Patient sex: M
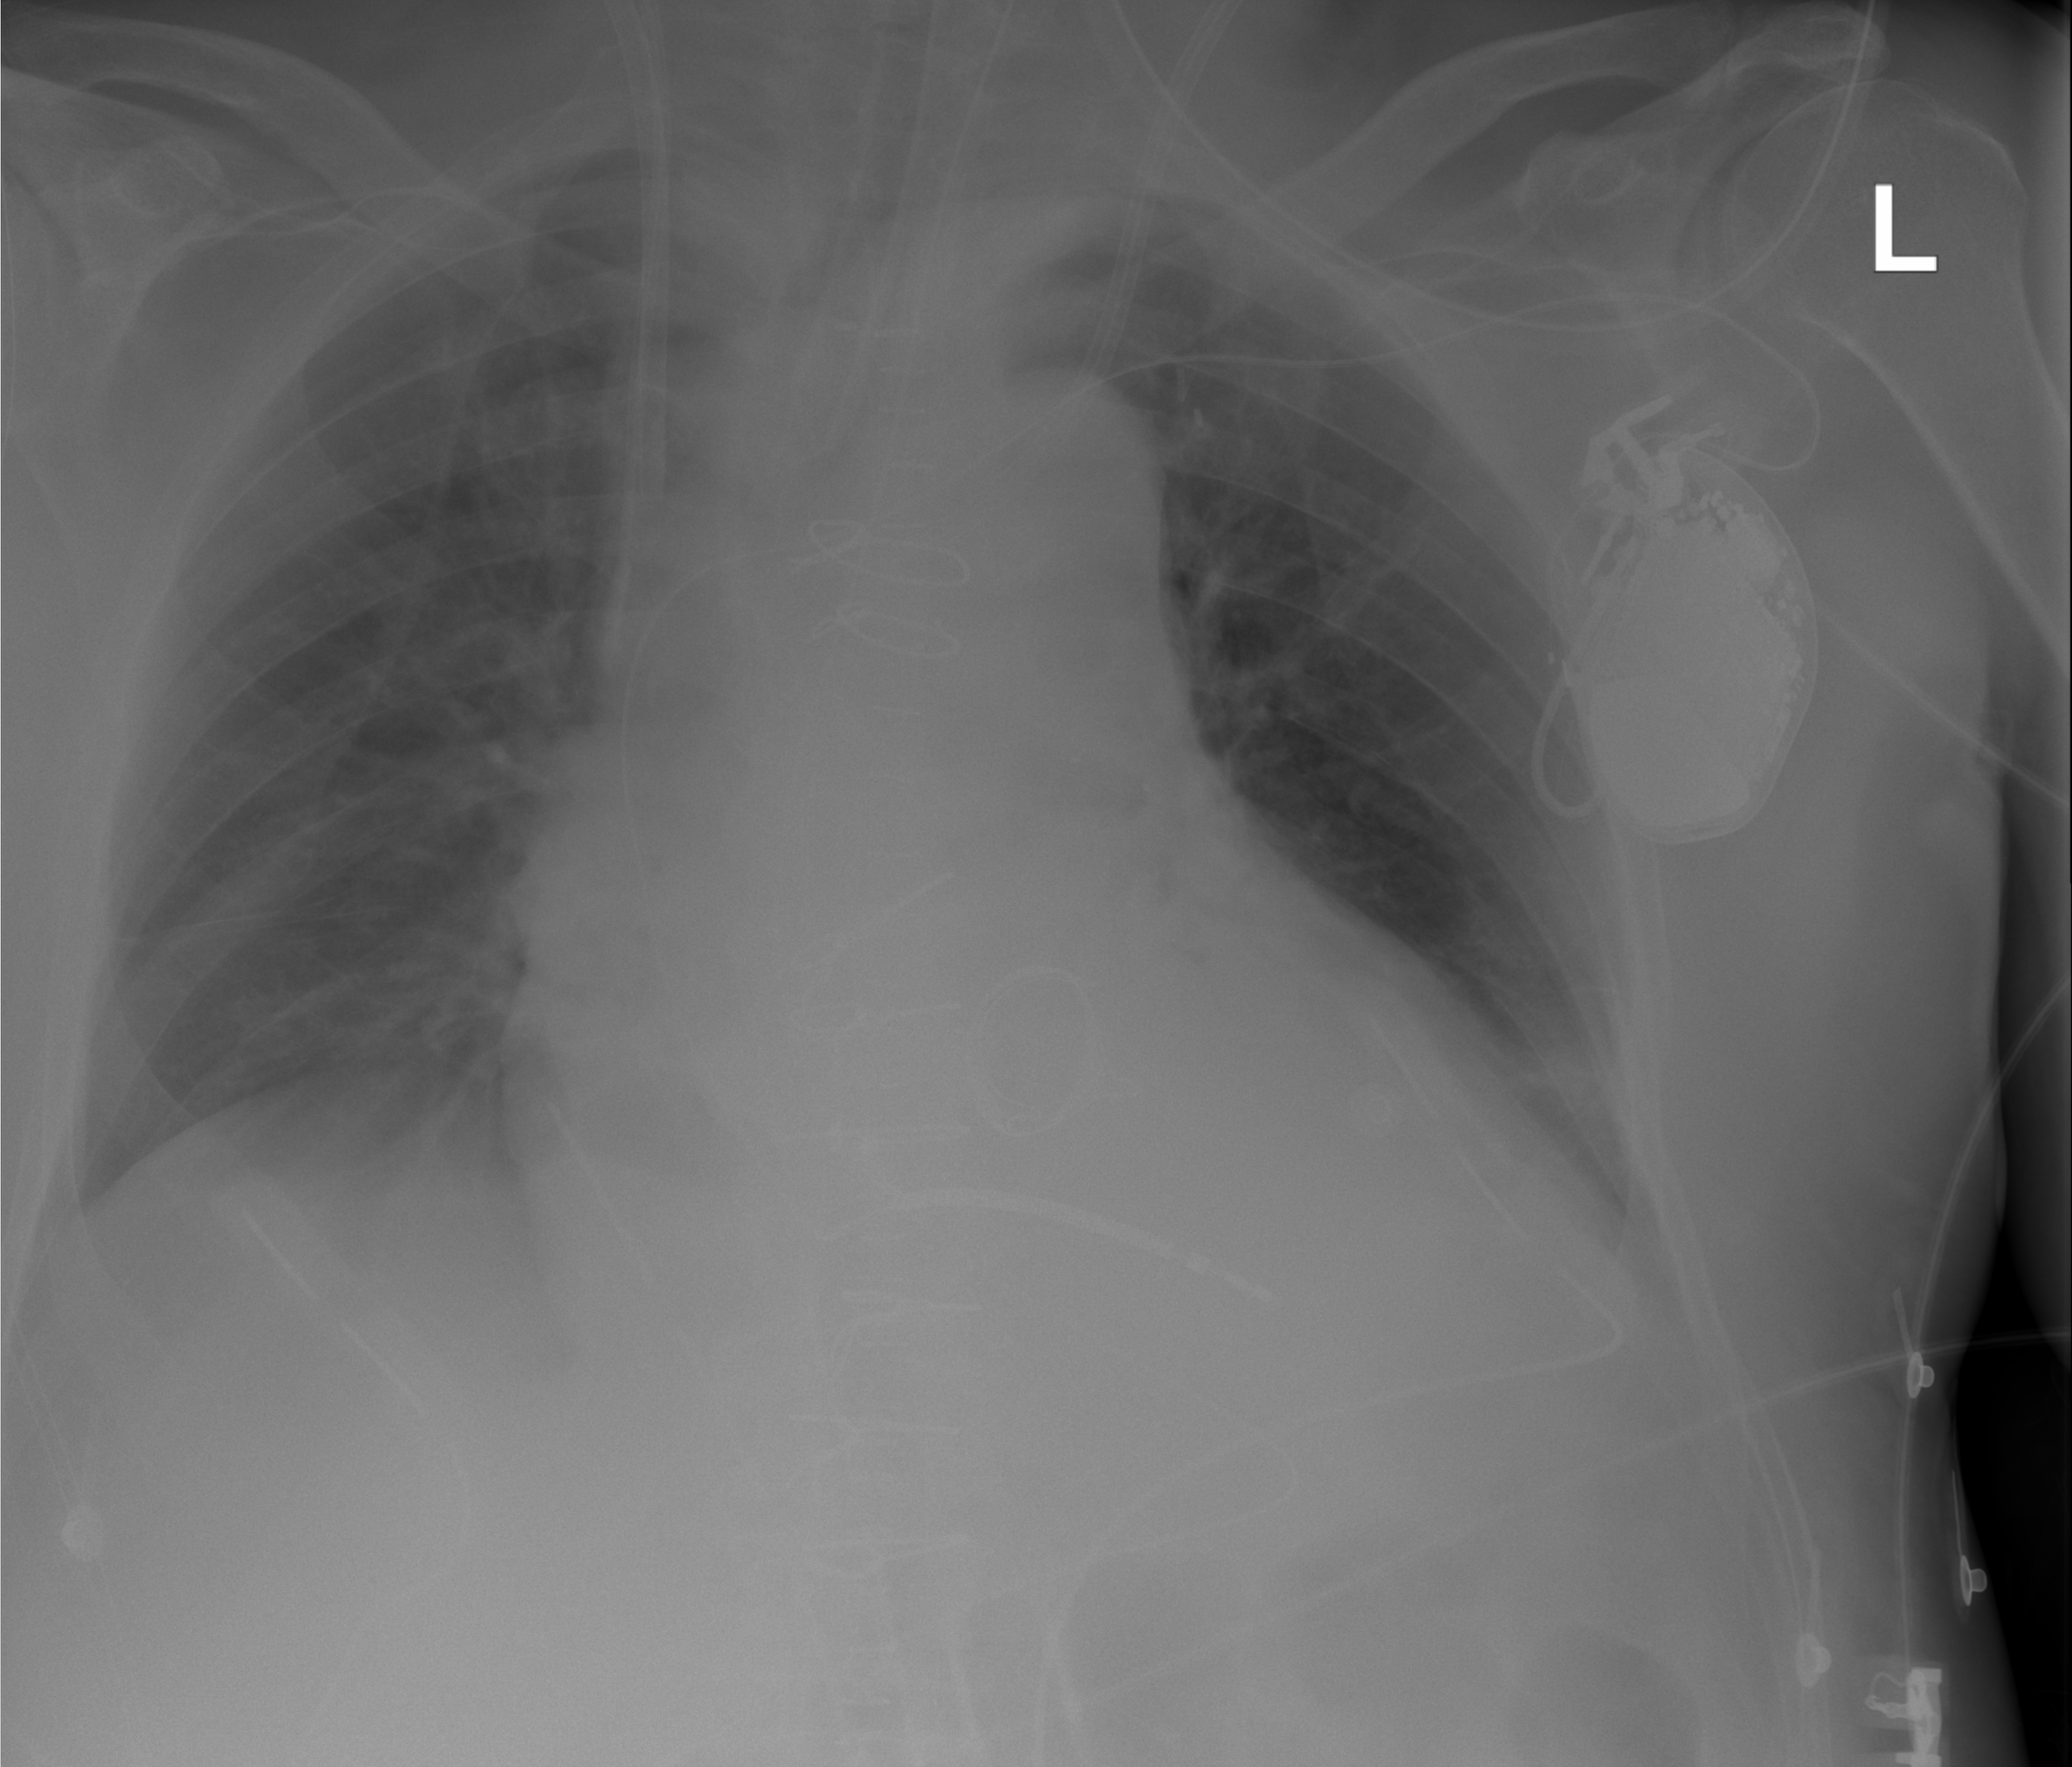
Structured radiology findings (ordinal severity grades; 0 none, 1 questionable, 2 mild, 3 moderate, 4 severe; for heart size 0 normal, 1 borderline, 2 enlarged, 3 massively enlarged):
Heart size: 0
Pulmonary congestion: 0
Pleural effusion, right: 2
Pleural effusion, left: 2
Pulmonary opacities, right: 0
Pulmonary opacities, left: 0
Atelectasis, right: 2
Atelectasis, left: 2